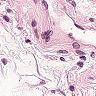
Metastatic tissue present: no